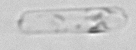
Label: Dactyliosolen_fragilissimus